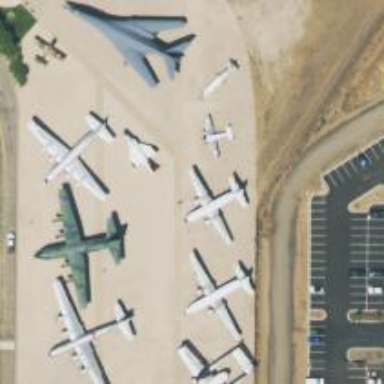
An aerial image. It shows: Historic memorial dedicated to aircraft.